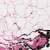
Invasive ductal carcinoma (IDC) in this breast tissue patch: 0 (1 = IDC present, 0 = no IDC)